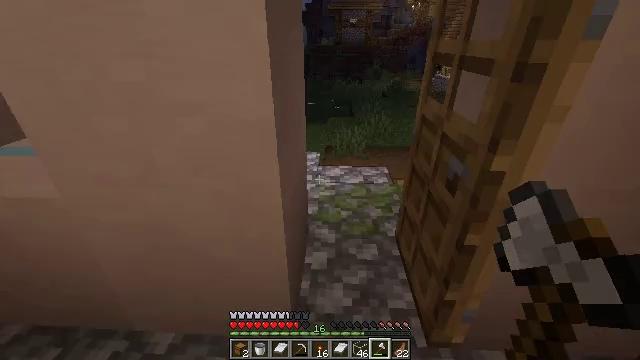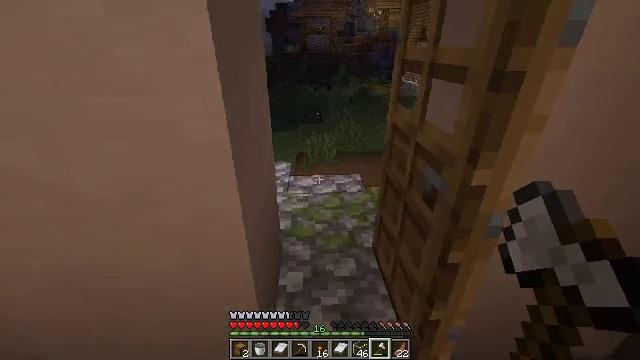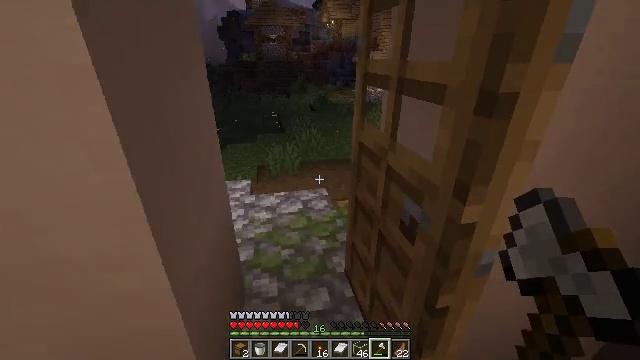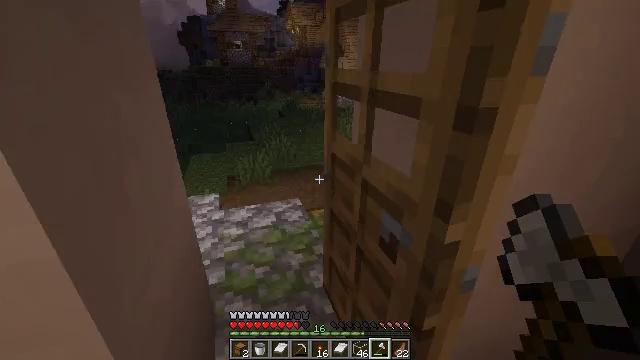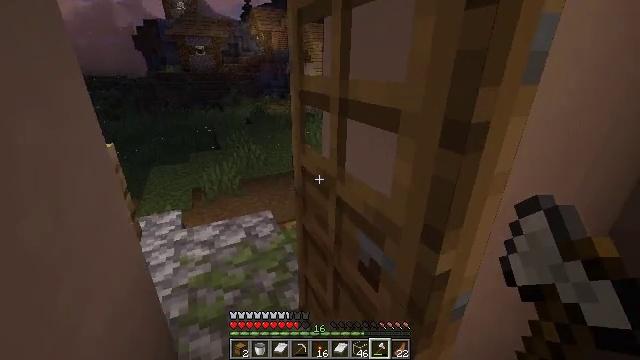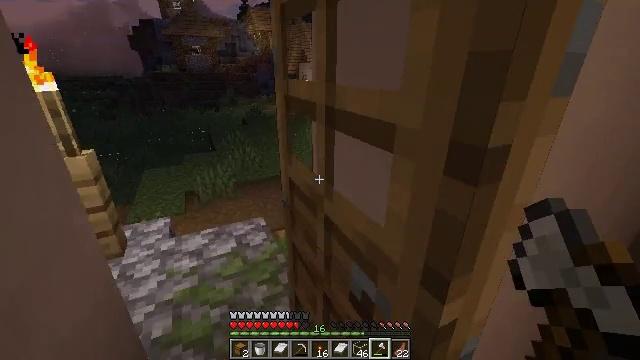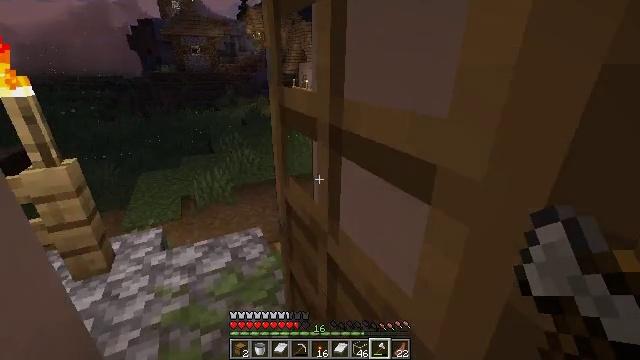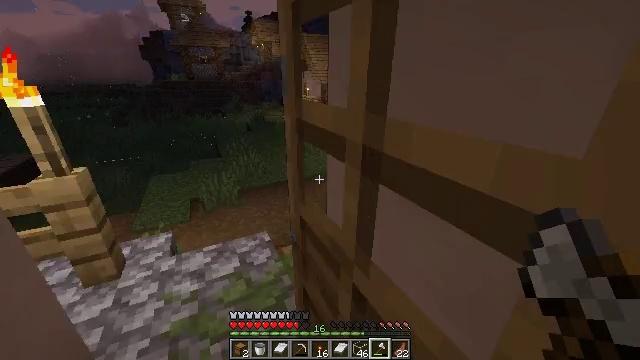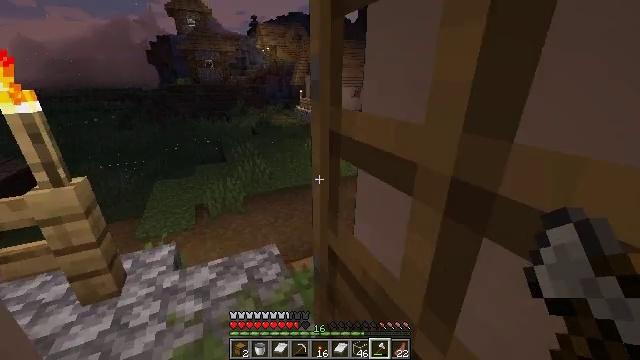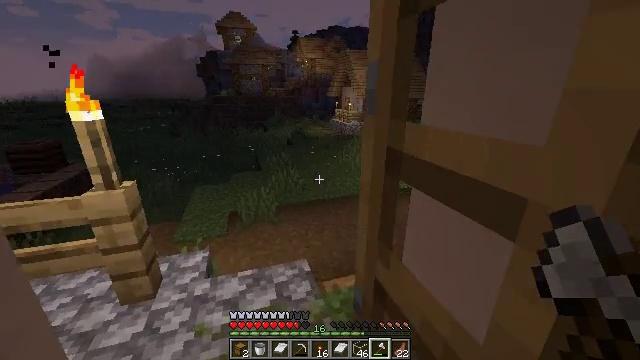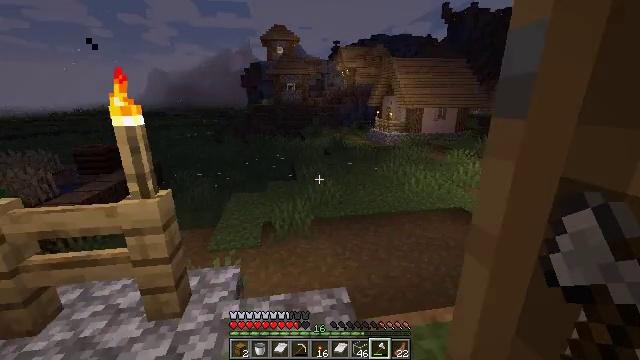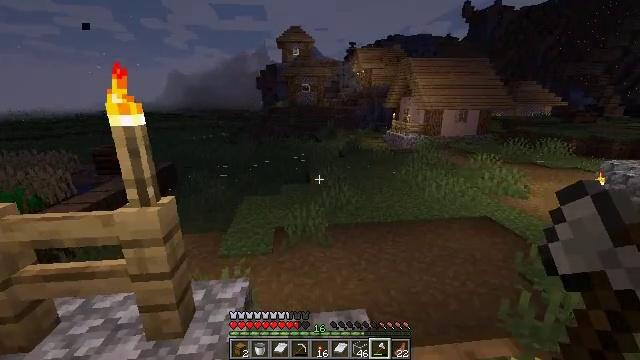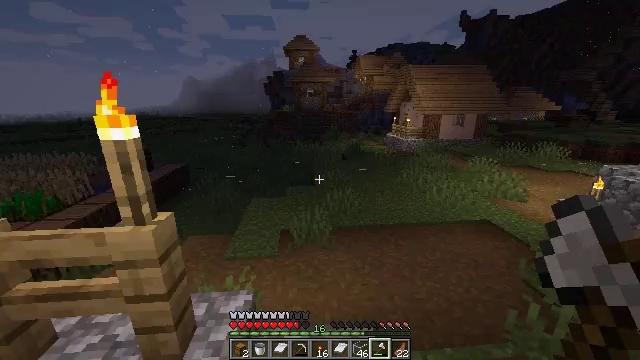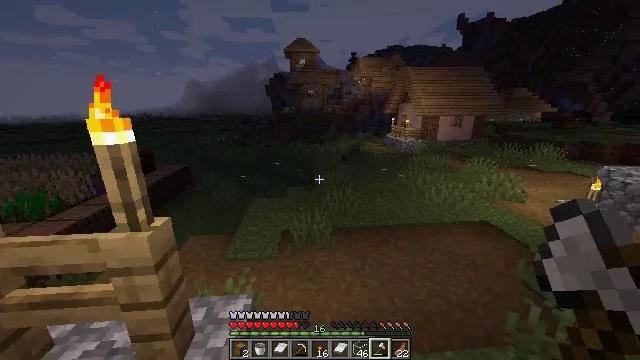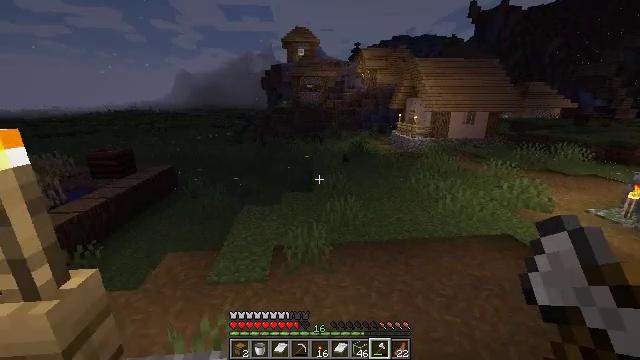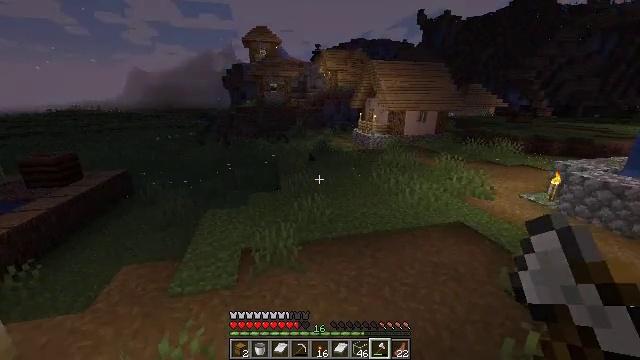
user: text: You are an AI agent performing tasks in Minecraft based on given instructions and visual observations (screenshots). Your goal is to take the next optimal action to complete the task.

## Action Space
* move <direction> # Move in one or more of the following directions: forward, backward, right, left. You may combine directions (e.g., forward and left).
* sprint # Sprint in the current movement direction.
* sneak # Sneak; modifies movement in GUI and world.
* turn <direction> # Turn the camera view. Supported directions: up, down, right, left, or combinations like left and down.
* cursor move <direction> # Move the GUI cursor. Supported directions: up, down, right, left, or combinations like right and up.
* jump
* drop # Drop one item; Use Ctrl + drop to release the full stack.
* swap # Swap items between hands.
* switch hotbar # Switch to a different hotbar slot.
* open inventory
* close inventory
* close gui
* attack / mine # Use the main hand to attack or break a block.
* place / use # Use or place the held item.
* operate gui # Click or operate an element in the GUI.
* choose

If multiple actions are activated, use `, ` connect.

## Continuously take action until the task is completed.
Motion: motion action
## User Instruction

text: Collect the yellow bed from its place.
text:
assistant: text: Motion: move forward, turn right and up
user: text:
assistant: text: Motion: move forward, turn right and up
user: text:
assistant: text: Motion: move forward, turn right and up
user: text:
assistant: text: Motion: move forward, turn right and up
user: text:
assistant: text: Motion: move forward, sprint
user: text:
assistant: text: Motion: move forward, sprint
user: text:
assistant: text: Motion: move forward, sprint
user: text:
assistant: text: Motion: move forward, sprint, turn left
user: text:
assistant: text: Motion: move forward, sprint, turn left and up
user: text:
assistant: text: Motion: move forward, turn left and up
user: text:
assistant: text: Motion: move forward, sprint, turn left
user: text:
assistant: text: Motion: move forward, sprint
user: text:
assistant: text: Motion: move forward, sprint
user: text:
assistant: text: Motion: move forward, sprint
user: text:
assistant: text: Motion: move forward, turn right
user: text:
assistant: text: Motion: move forward, sprint, turn right
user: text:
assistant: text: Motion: move forward, sprint, turn right
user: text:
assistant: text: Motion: move forward, sprint, turn right and up
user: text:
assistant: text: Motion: move forward, sprint, turn right and down
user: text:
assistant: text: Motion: move forward, turn right
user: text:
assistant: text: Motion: move forward, turn right
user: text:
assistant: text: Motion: move forward
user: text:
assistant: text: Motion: move forward
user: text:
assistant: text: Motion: move forward
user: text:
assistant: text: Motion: move forward
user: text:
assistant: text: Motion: move forward
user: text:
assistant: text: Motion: move forward
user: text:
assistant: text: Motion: move forward, turn left
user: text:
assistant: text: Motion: move forward, turn left and up, jump
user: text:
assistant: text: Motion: move forward, turn left, jump